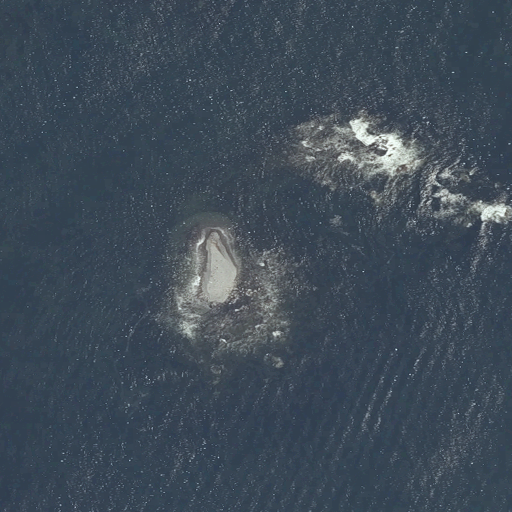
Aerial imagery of island in Maine named Beach Island containing open water and herbaceous wetlands